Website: macys
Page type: cart
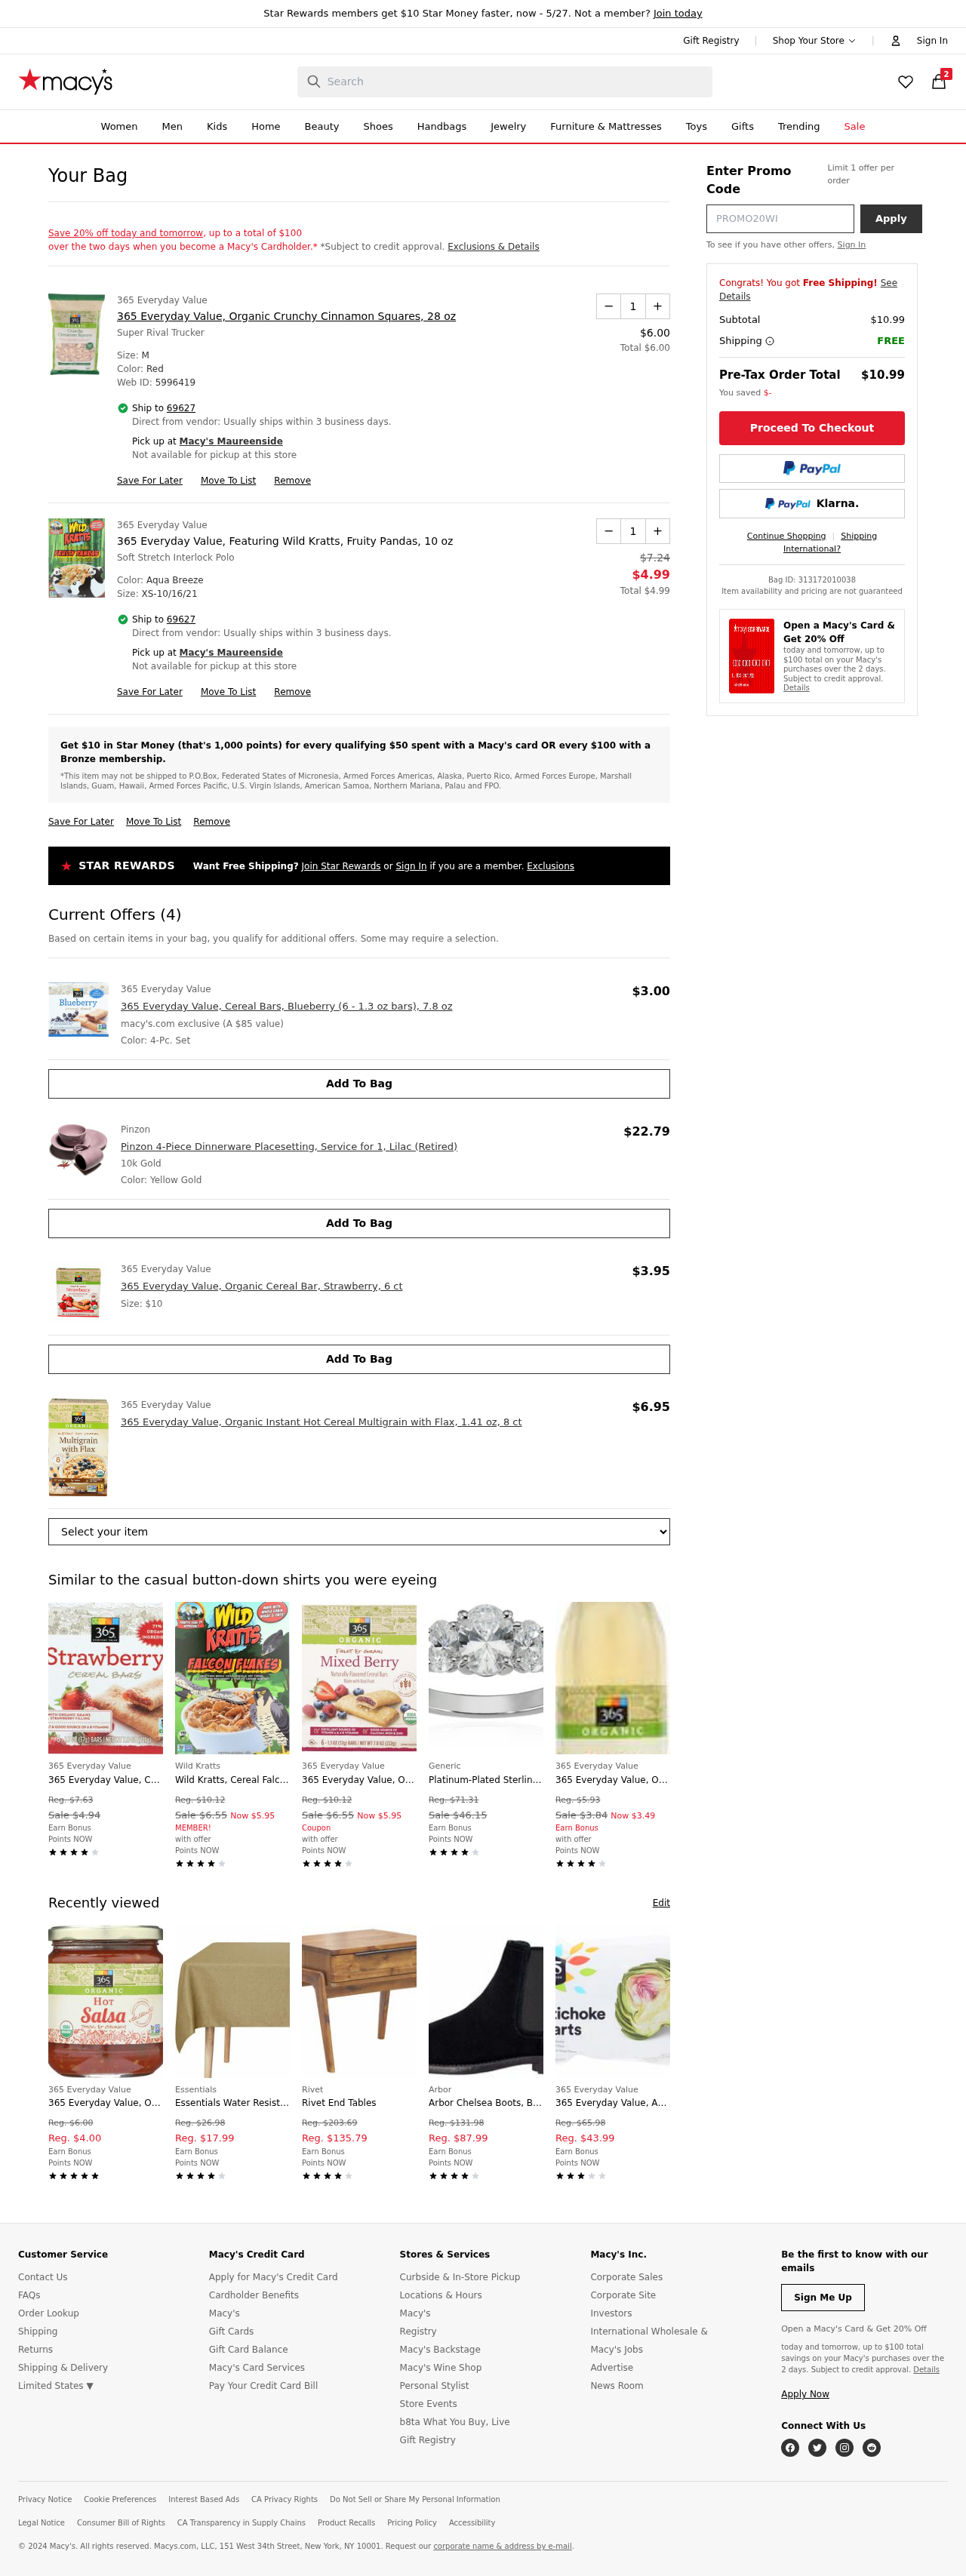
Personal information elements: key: PII_CITY
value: Maureenside
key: PII_POSTCODE
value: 69627
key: PII_PROMO_CODE
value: OFF64
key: PII_POSTCODE2
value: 69627
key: PII_CITY2
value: Maureenside
Product elements: key: PRODUCT1_BRAND
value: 365 Everyday Value
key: PRODUCT1_NAME
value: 365 Everyday Value, Organic Crunchy Cinnamon Squares, 28 oz
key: PRODUCT1_PRICE
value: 6
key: PRODUCT1_QUANTITY
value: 1
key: PRODUCT2_BRAND
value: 365 Everyday Value
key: PRODUCT2_NAME
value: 365 Everyday Value, Featuring Wild Kratts, Fruity Pandas, 10 oz
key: PRODUCT2_PRICE
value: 4.99
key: PRODUCT2_QUANTITY
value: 1
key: PRODUCT3_BRAND
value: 365 Everyday Value
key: PRODUCT3_NAME
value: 365 Everyday Value, Cereal Bars, Blueberry (6 - 1.3 oz bars), 7.8 oz
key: PRODUCT3_PRICE
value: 3
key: PRODUCT4_BRAND
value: Pinzon
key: PRODUCT4_NAME
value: Pinzon 4-Piece Dinnerware Placesetting, Service for 1, Lilac (Retired)
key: PRODUCT4_PRICE
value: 22.79
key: PRODUCT5_BRAND
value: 365 Everyday Value
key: PRODUCT5_NAME
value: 365 Everyday Value, Organic Cereal Bar, Strawberry, 6 ct
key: PRODUCT5_PRICE
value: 3.95
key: PRODUCT6_BRAND
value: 365 Everyday Value
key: PRODUCT6_NAME
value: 365 Everyday Value, Organic Instant Hot Cereal Multigrain with Flax, 1.41 oz, 8 ct
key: PRODUCT6_PRICE
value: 6.95
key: PRODUCT1_TOTAL
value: Total $6.00
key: PRODUCT2_ORIGINAL_PRICE
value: $7.24
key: PRODUCT2_TOTAL
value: Total $4.99
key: PRODUCT7_BRAND
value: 365 Everyday Value
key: PRODUCT7_NAME
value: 365 Everyday Value, Cereal Bars, Strawberry (6 - 1.3 oz bars), 7.8 oz
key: PRODUCT7_ORIGINAL_PRICE
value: Reg. $7.63
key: PRODUCT7_SALE_PRICE
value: Sale $4.94
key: PRODUCT8_BRAND
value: Wild Kratts
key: PRODUCT8_NAME
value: Wild Kratts, Cereal Falcon Flakes, 14 Ounce
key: PRODUCT8_ORIGINAL_PRICE
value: Reg. $10.12
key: PRODUCT8_SALE_PRICE
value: Sale $6.55
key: PRODUCT8_PRICE
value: Now $5.95
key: PRODUCT9_BRAND
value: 365 Everyday Value
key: PRODUCT9_NAME
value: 365 Everyday Value, Organic Cereal Bar, Mixed Berry, 6 ct
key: PRODUCT9_ORIGINAL_PRICE
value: Reg. $10.12
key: PRODUCT9_SALE_PRICE
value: Sale $6.55
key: PRODUCT9_PRICE
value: Now $5.95
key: PRODUCT10_BRAND
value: Generic
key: PRODUCT10_NAME
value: Platinum-Plated Sterling Silver Oval-Shape 3-Stone Ring made with Swarovski Zirconia (3 cttw), Size
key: PRODUCT10_ORIGINAL_PRICE
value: Reg. $71.31
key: PRODUCT10_SALE_PRICE
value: Sale $46.15
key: PRODUCT11_BRAND
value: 365 Everyday Value
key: PRODUCT11_NAME
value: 365 Everyday Value, Organic Rice Vinegar, 12.7 fl oz
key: PRODUCT11_ORIGINAL_PRICE
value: Reg. $5.93
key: PRODUCT11_SALE_PRICE
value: Sale $3.84
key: PRODUCT11_PRICE
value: Now $3.49
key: PRODUCT12_BRAND
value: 365 Everyday Value
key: PRODUCT12_NAME
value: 365 Everyday Value, Organic Hot Salsa, Thick & Chunky, 16 oz
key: PRODUCT12_ORIGINAL_PRICE
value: Reg. $6.00
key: PRODUCT12_PRICE
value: Reg. $4.00
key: PRODUCT13_BRAND
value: Essentials
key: PRODUCT13_NAME
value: Essentials Water Resistant Tablecloth
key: PRODUCT13_ORIGINAL_PRICE
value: Reg. $26.98
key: PRODUCT13_PRICE
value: Reg. $17.99
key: PRODUCT14_BRAND
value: Rivet
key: PRODUCT14_NAME
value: Rivet End Tables
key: PRODUCT14_ORIGINAL_PRICE
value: Reg. $203.69
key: PRODUCT14_PRICE
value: Reg. $135.79
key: PRODUCT15_BRAND
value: Arbor
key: PRODUCT15_NAME
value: Arbor Chelsea Boots, Black), 7 UK
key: PRODUCT15_ORIGINAL_PRICE
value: Reg. $131.98
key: PRODUCT15_PRICE
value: Reg. $87.99
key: PRODUCT16_BRAND
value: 365 Everyday Value
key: PRODUCT16_NAME
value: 365 Everyday Value, Artichoke Hearts, 12 oz, (Frozen)
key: PRODUCT16_ORIGINAL_PRICE
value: Reg. $65.98
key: PRODUCT16_PRICE
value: Reg. $43.99
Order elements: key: ORDER_NUM_ITEMS
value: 2
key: ORDER_SUBTOTAL
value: $10.99
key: ORDER_SUBTOTAL2
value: $10.99
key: ORDER_ID
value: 313172010038
Search elements: key: HEADER_SEARCH
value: Search